Aerial crown-view tile of a tropical tree (Barro Colorado Island, Panama), acquired 20250616:
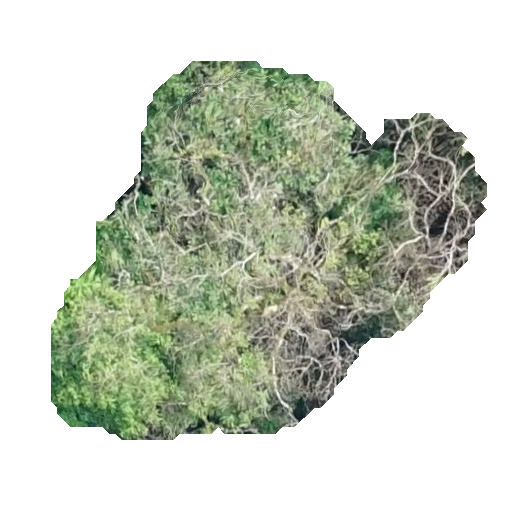
Species: Luehea seemannii
GBIF accepted scientific name: Luehea seemannii
Crown area: 162.199 m²